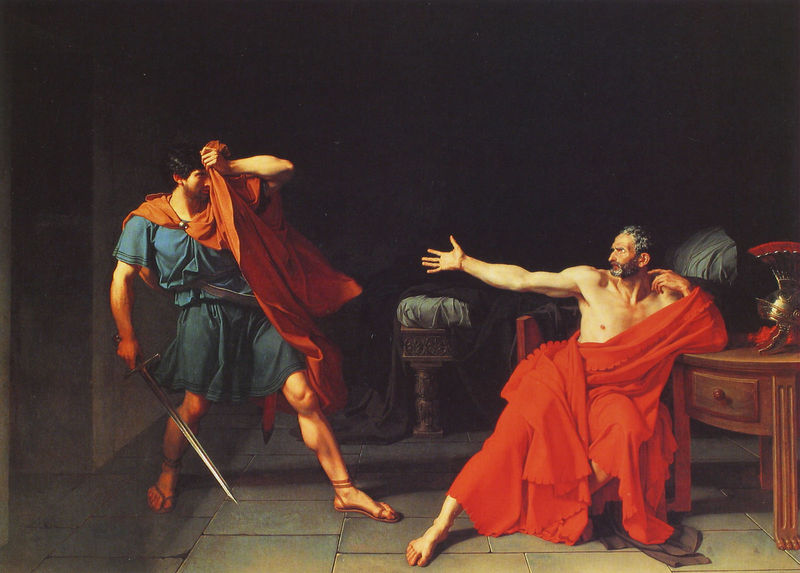
Titel: Marius in Minturnae
Künstler: Germain- Jean Drouais
Institution: Paris, Musée du Louvre
Schlagwörter: blau, gemälde, hand, kampf, mann, nackt, umhang, sitzen, brust, frankreich, geste, männer, raum, tisch, zimmer, blick, gürtel, rot, tuch, bart, arm, gesicht, mord, stehen, tod, innenraum, boden, gewand, mantel, klassizismus, bein, kommode, kaiser, bett, schublade, sandalen, laken, antike, fliesen, politik, schwert, streit, waffe, verbergen, helm, mythologie, rom, römer, liege, sandale, mythos, david, verstecken, tishc, römisch, cäsar, kline, sagen, verhüllen, brutus, federbusc, lauschwert